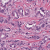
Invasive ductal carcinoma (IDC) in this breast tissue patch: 1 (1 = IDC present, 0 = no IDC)